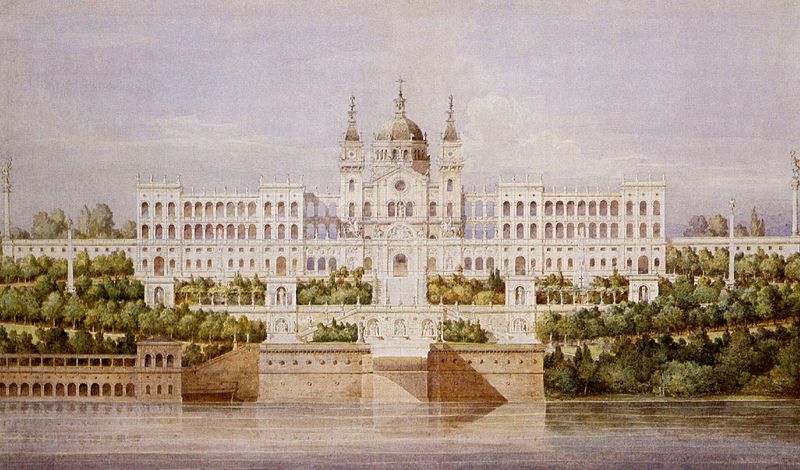
Titel: Entwurf zum Athenäum in München
Künstler: Gottfried von Neureuther
Institution: München, Technische Universität, Architektursammlung
Schlagwörter: blau, himmel, schatten, wasser, weiß, wolken, bäume, fluss, grün, see, ufer, hell, säule, säulen, park, schloss, architektur, barock, gewässer, kirche, wege, rund, turm, spanien, terrasse, bogen, fassade, italien, mauer, allee, rundbogen, kuppel, treppe, treppen, aufgang, galerien, bögen, kreuz, türme, palast, symmetrisch, tore, villa, skulpturen, risalit, obelisk, aufriss, versailles, gänge, böen, bägen, kupel, rürme, escorial